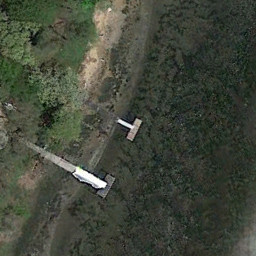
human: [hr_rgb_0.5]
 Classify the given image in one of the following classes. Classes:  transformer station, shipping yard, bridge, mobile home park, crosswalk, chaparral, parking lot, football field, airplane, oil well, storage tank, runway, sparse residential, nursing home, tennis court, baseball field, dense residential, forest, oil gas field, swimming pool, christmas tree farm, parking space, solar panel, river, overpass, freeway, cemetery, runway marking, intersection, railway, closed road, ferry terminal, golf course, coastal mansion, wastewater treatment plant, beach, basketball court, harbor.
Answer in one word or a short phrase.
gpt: ferry terminal